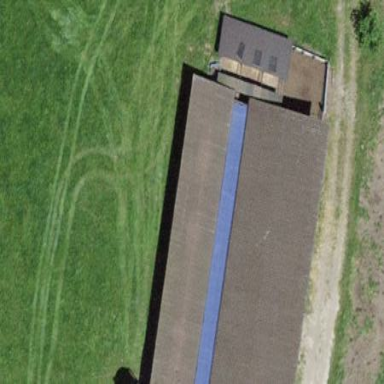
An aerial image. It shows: Sty building.